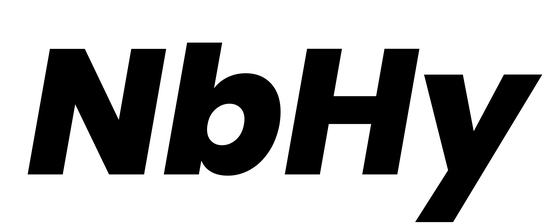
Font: Poppins-ExtraBoldItalic